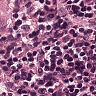
Metastatic tissue present: yes